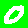
Digit: 0